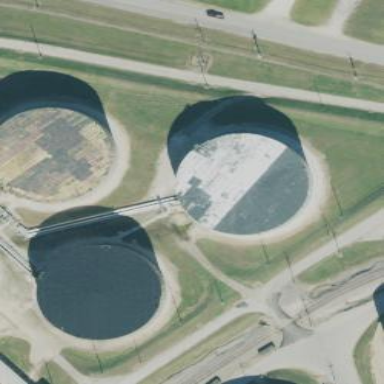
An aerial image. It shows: Storage tank building.